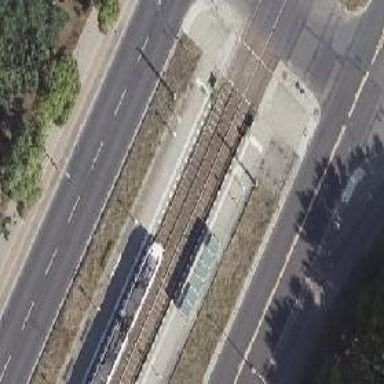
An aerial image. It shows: Tram stop.